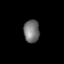
Tissue: prostate
Cell type: Fibroblasts
Senescence score: 0.804
Nuclear area (px): 350
Mean DAPI intensity: 116.449